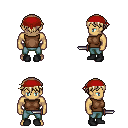
a pixel art fantasy rpg character, male body template, human, tanned skin, brown sleeveless shirt, teal pants, white blonde short bangs hairstyle, red bandana, black shoes, dagger, four views (front, back, left, right), 2x2 character sprite sheet, small pixel art, hard edges, no anti-aliasing